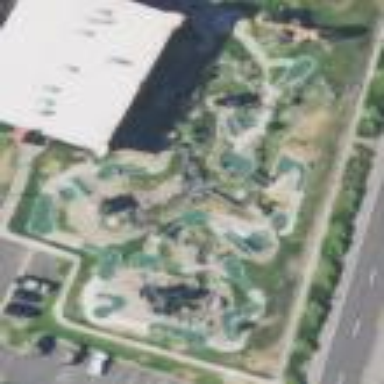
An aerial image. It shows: Miniature golf leisure land.